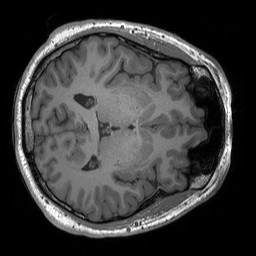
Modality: T1w
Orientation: axial